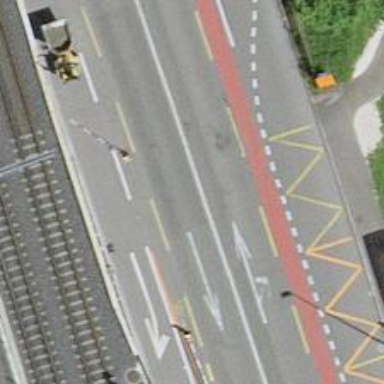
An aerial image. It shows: Bus stop equipped with public transport stop position.